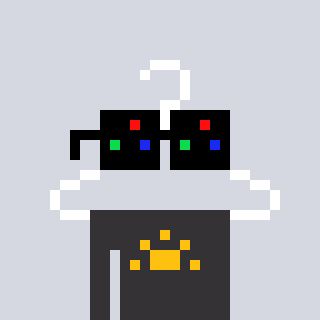
a pixel art character with square black sunglasses, a hanger-shaped head and a grayscale-colored body on a cool background